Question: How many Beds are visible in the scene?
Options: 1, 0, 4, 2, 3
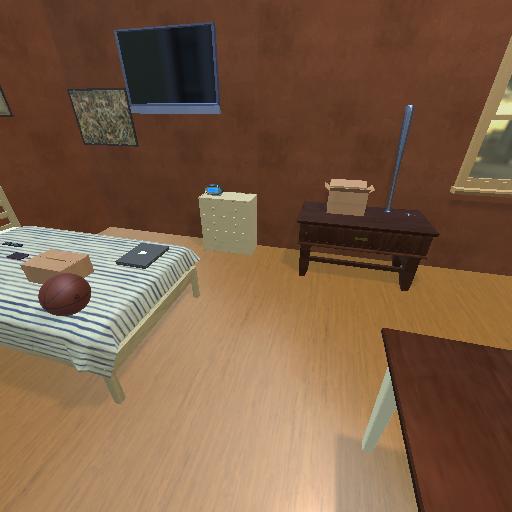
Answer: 1